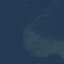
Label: SeaLake